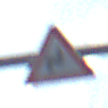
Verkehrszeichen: DoppelkurveRechts
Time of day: SunriseSunset
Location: Outdoor (Nature)
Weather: PartlyCloudy
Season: NotSpecified
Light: Natural